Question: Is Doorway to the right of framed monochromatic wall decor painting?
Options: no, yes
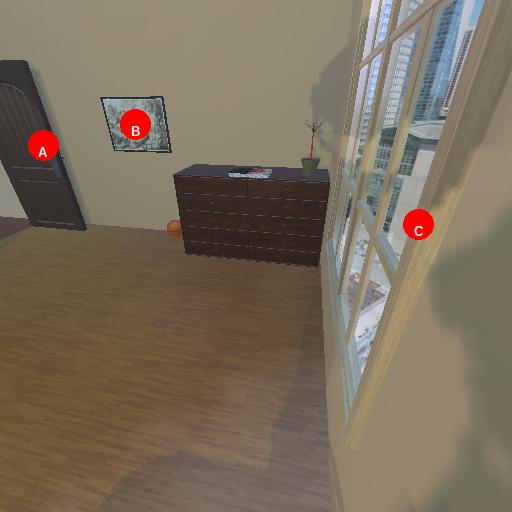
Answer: no